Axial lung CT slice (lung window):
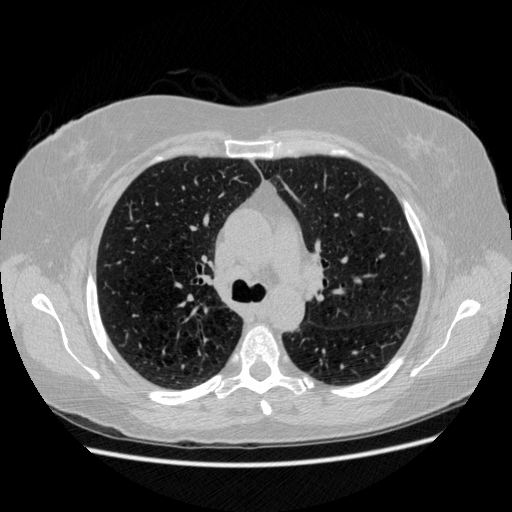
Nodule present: no